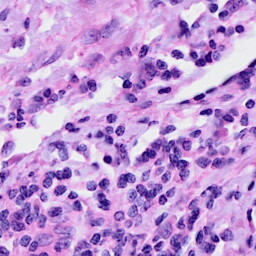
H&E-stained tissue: Cervix